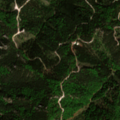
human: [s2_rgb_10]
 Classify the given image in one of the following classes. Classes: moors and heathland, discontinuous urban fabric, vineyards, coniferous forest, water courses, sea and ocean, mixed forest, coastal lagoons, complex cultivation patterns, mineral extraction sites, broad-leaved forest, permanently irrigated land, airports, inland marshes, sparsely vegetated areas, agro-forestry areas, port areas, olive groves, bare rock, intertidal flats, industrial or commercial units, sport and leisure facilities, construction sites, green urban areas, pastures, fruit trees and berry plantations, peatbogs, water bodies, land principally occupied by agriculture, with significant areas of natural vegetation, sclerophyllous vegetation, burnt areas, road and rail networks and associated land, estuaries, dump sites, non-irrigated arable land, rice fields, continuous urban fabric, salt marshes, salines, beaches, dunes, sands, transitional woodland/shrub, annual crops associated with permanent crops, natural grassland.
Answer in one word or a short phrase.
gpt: coniferous forest, mixed forest